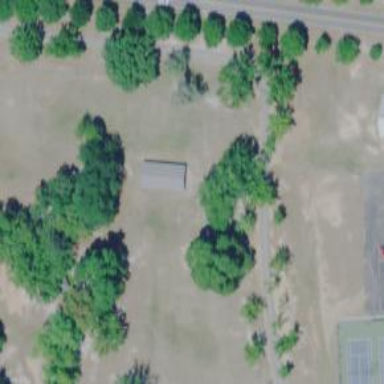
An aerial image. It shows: Disc golf hole.